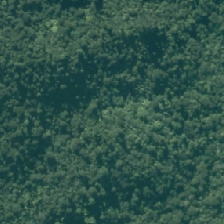
Land cover: broadleaved_indigenous_hardwood